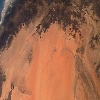
Label: land